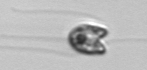
Label: flagellate_morphotype1